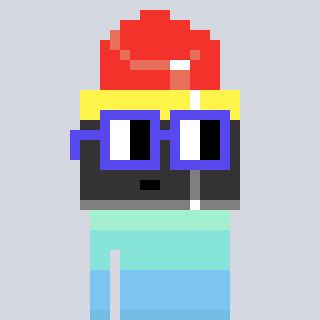
a pixel art character with square blue glasses, a lipstick-shaped head and a teal-colored body on a cool background